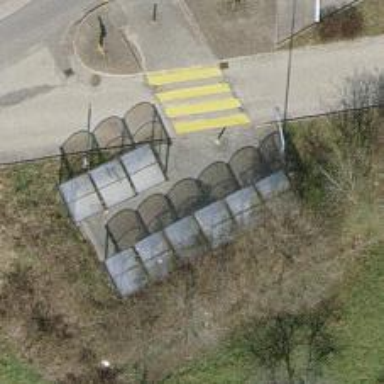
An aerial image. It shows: Bicycle parking area with wall loops.